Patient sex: F
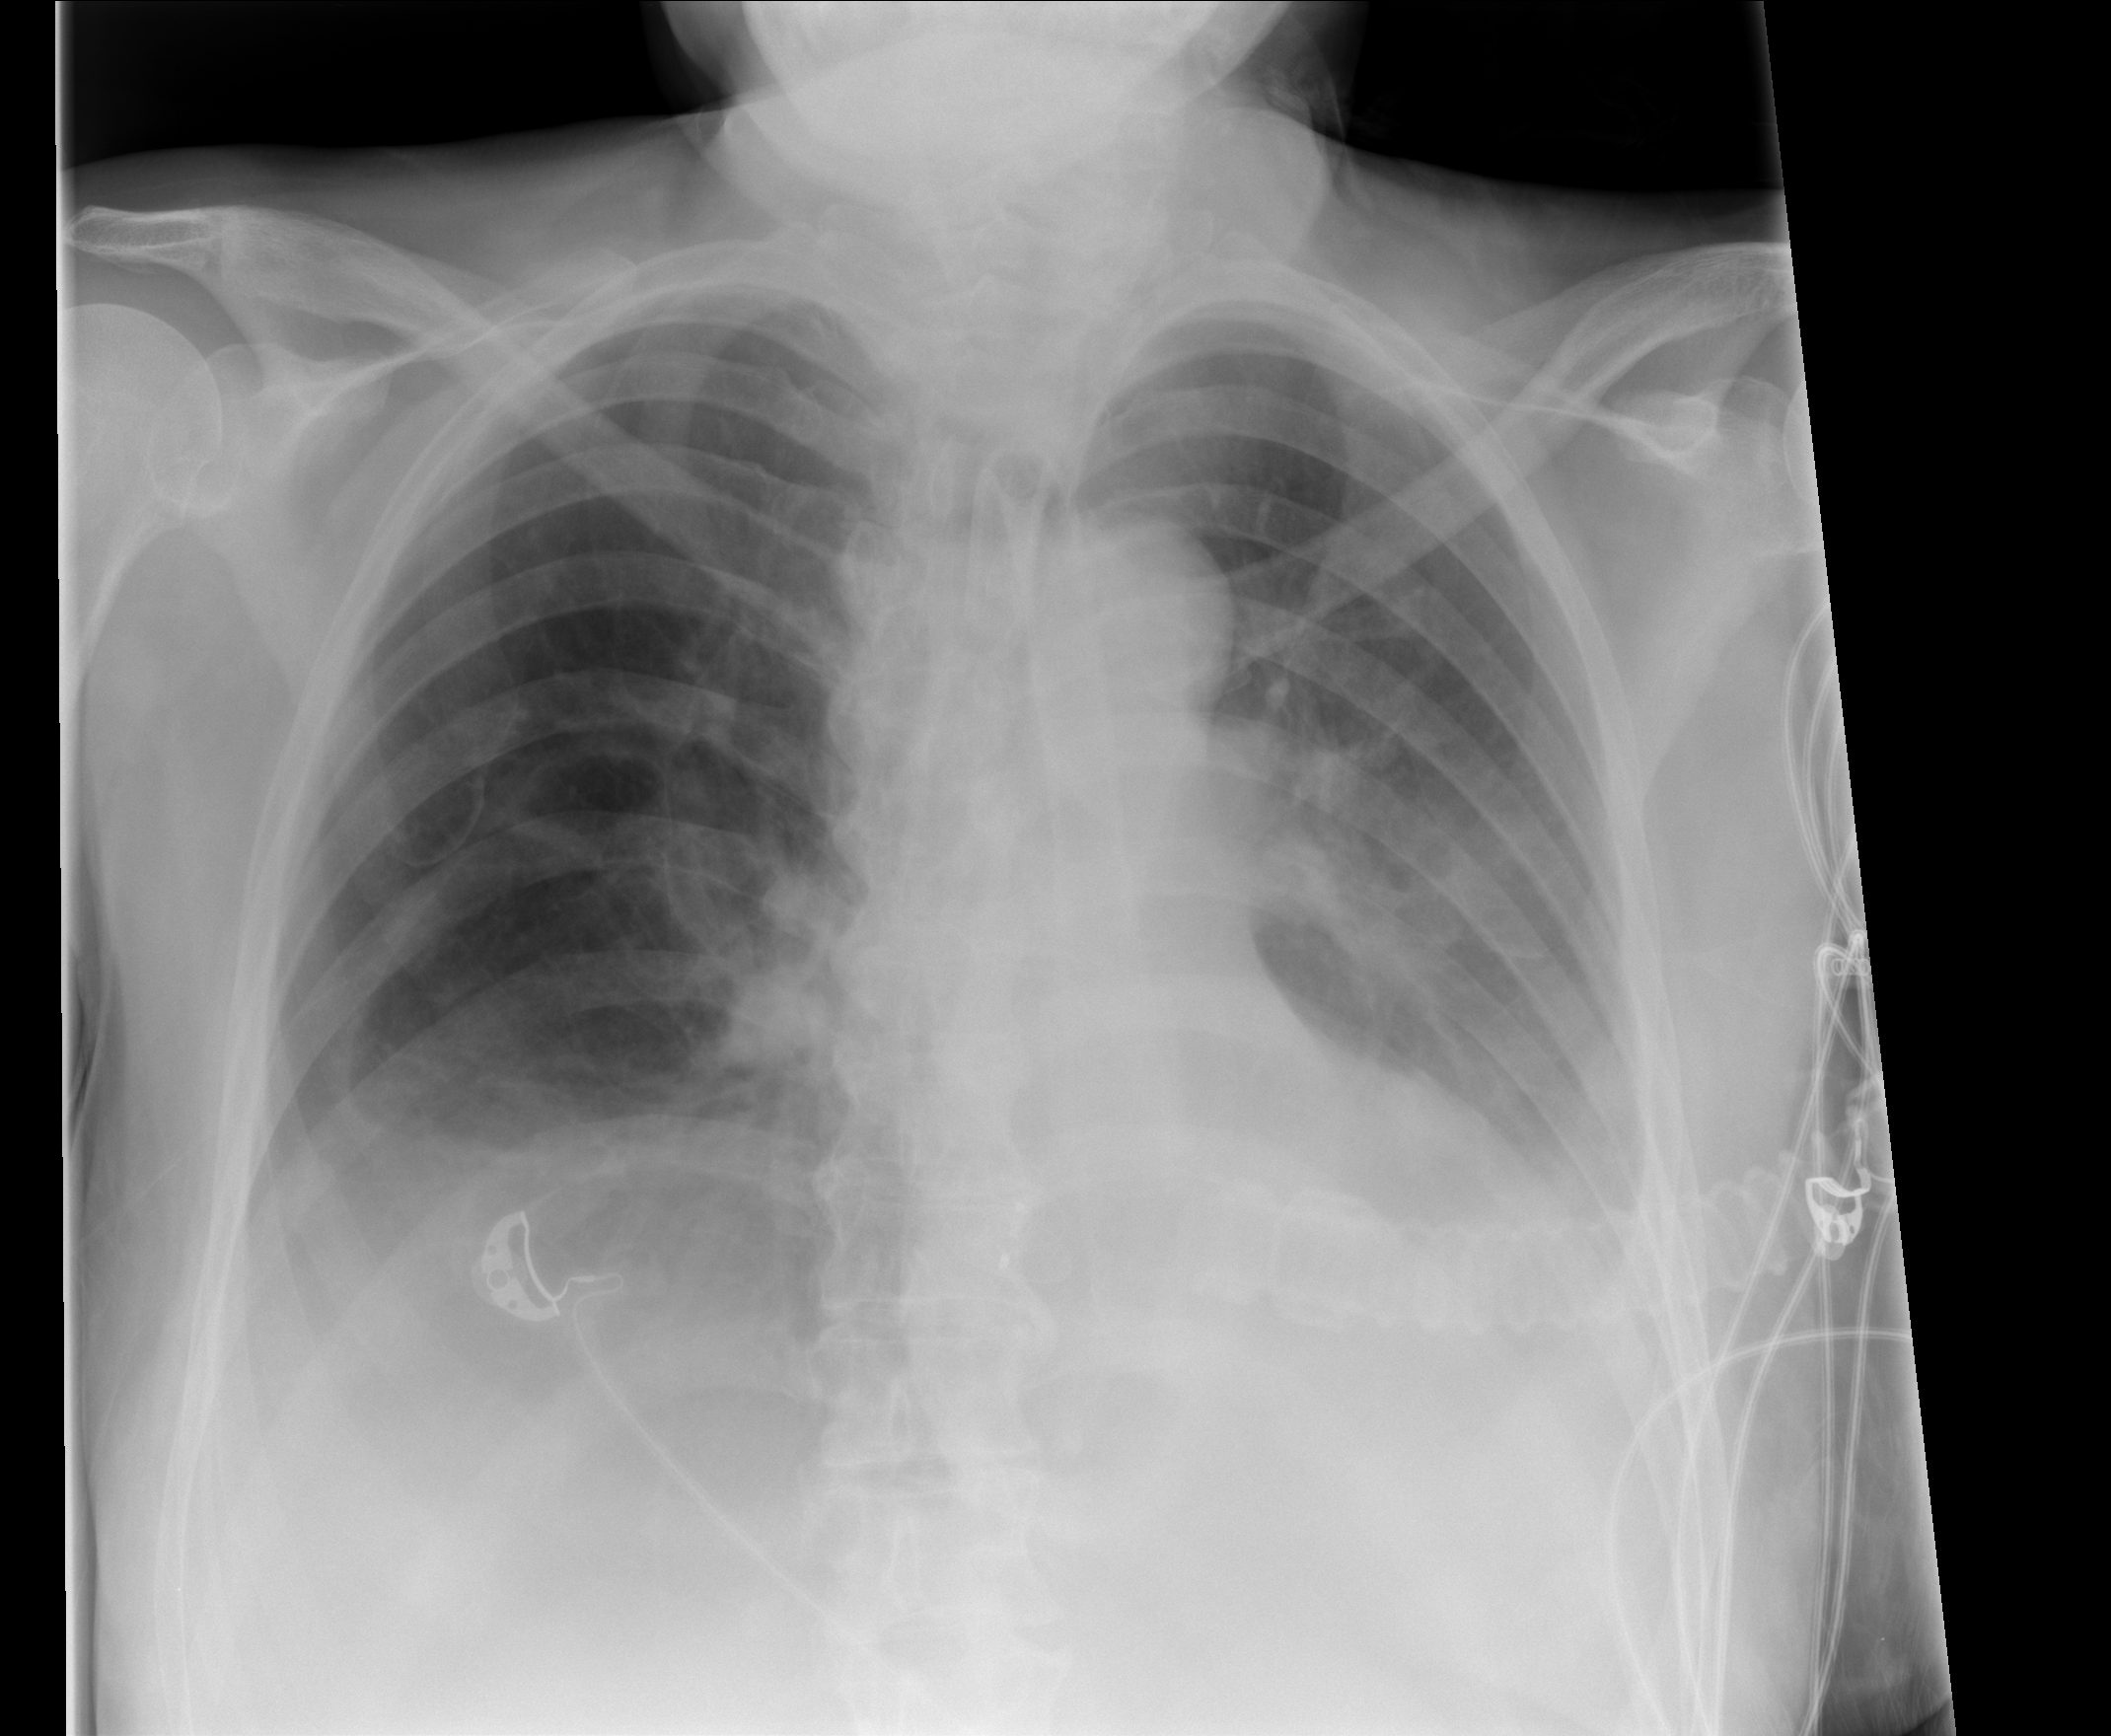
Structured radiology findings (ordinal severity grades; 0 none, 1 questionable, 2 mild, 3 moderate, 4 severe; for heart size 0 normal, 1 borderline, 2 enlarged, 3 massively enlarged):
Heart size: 1
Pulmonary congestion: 0
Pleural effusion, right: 2
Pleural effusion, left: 2
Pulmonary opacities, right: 0
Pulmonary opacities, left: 0
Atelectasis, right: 2
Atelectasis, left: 2